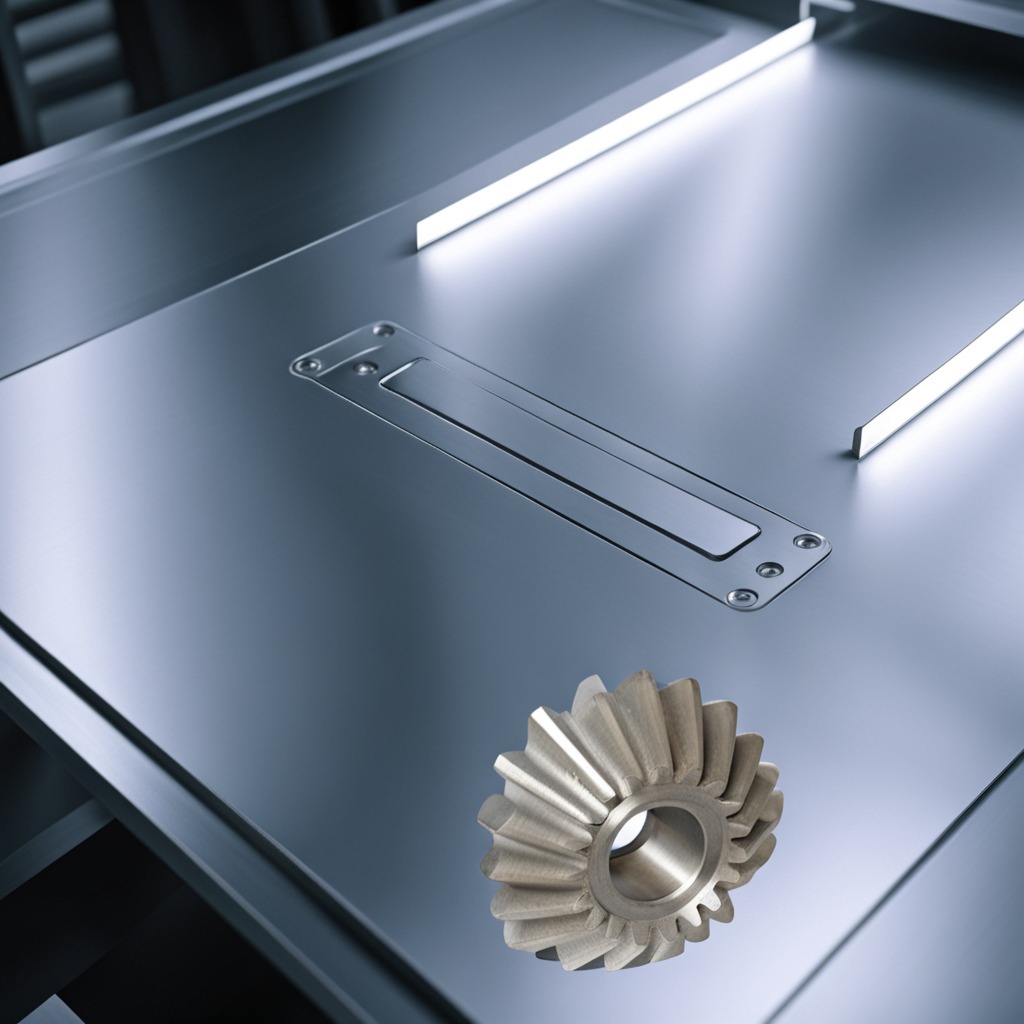
A steel gear with teeth is lying on a metal table in a machine shop under fluorescent lights.